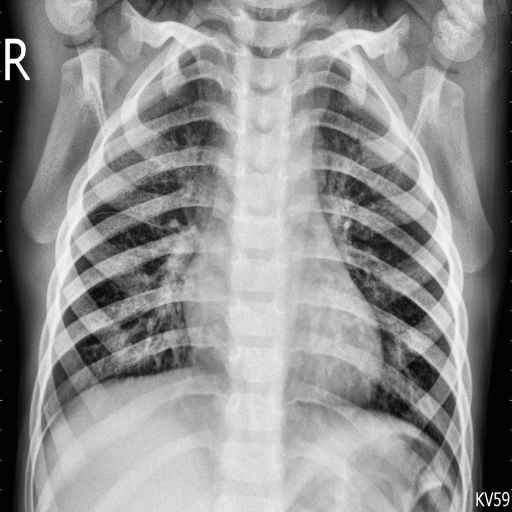
Finding: PNEUMONIA